Question: Just want to change the color of the 'Spinner' arrow (@color or @drawable)

This is the only code that did something and it make the drawable the entire background of the spinner. (I've tried many other ideas with no luck)
'''
<style name="AppTheme" parent="Theme.AppCompat.Light.DarkActionBar">
...
<item name="android:spinnerStyle">@style/SpinnerColor</item>
</style>
<style name="SpinnerColor" parent="Base.Widget.AppCompat.Spinner">
<item name="android:background">@drawable/ic_add_white_24dp</item>
</style>
'''
Here is how I am inflating my 'Spinner'
'''
mNavigationSpinner = new Spinner(getSupportActionBar().getThemedContext());
mNavigationSpinner.setAdapter(spinnerAdapter);
mNavigationSpinner.setOnItemSelectedListener(this);
toolbar.addView(mNavigationSpinner);
'''
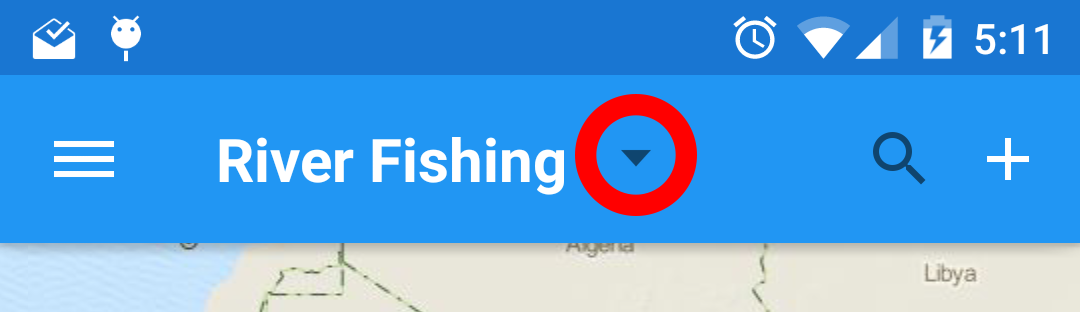
Answer: This is my fix.
It was a style call in the 'Toolbar' that I had forgotten about.
'''
app:theme="@style/ThemeOverlay.AppCompat.Light"
'''
'''
app:theme="@style/ThemeOverlay.AppCompat"
app:popupTheme="@style/ThemeOverlay.AppCompat.Light"
'''
Looks identical to <URL>